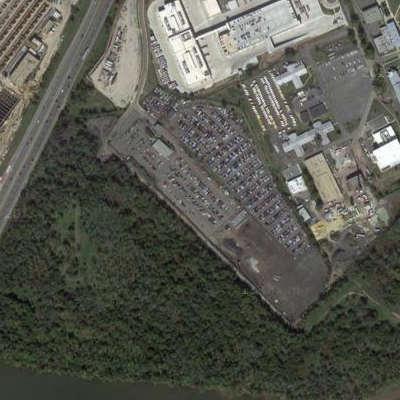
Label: gParking